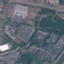
Land use / land cover: Industrial